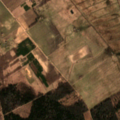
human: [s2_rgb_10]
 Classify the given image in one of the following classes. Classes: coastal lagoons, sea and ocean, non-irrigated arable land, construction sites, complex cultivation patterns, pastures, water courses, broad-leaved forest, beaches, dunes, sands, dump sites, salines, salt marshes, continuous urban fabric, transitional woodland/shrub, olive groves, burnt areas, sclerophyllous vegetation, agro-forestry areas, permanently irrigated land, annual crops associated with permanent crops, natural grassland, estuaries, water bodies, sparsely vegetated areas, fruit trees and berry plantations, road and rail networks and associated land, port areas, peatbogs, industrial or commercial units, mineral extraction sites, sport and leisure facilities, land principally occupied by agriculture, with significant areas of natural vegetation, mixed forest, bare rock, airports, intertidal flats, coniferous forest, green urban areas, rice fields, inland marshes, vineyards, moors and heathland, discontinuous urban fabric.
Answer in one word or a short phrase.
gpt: non-irrigated arable land, pastures, complex cultivation patterns, land principally occupied by agriculture, with significant areas of natural vegetation, mixed forest